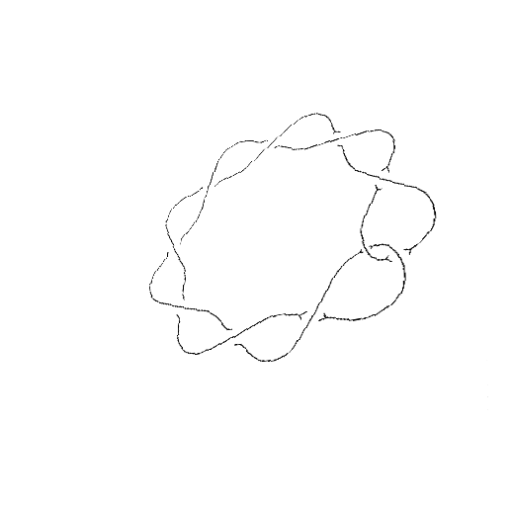
Crossing number: 10